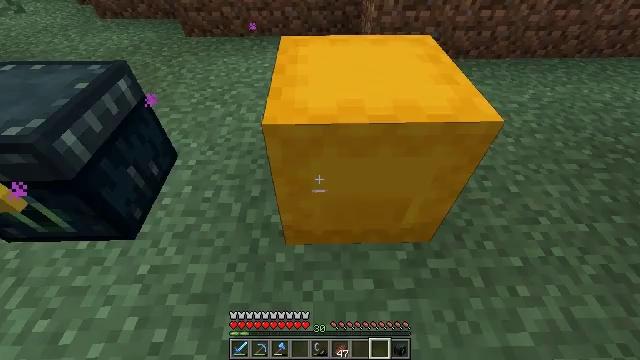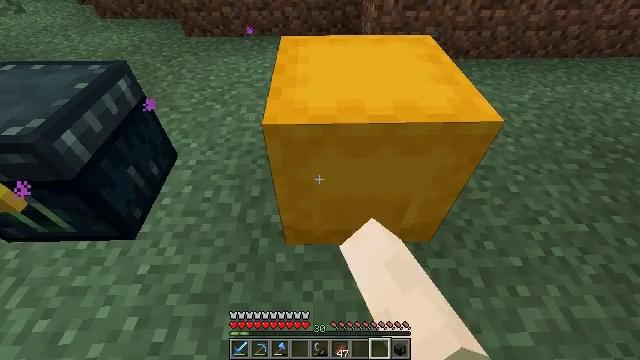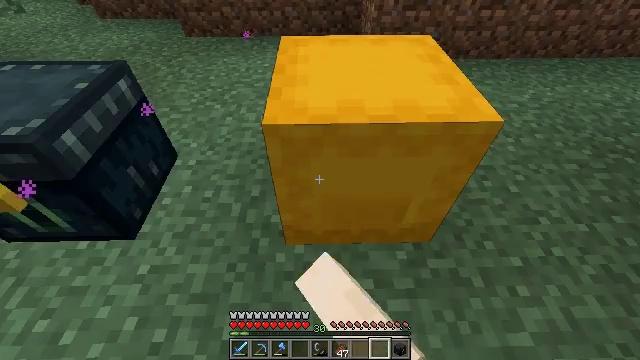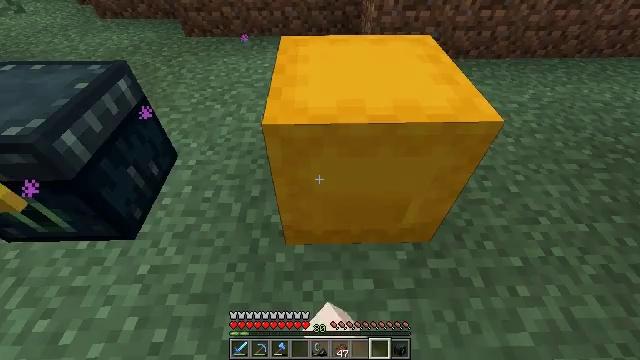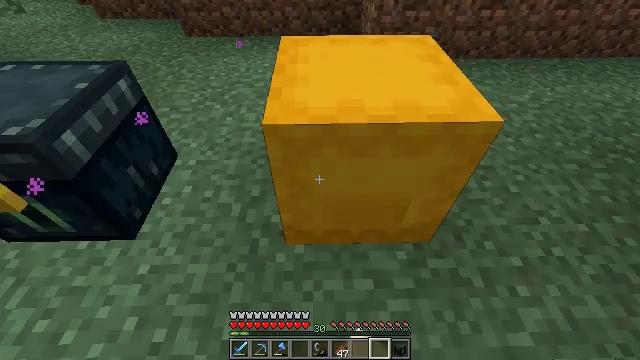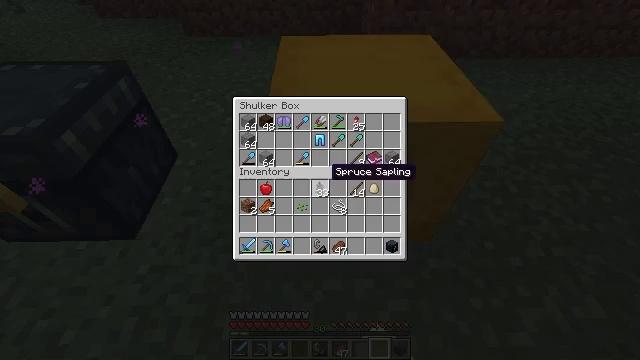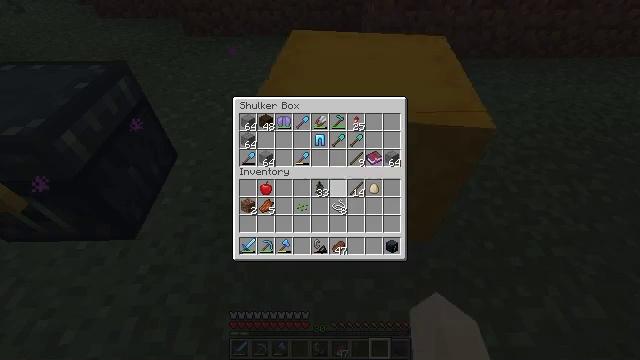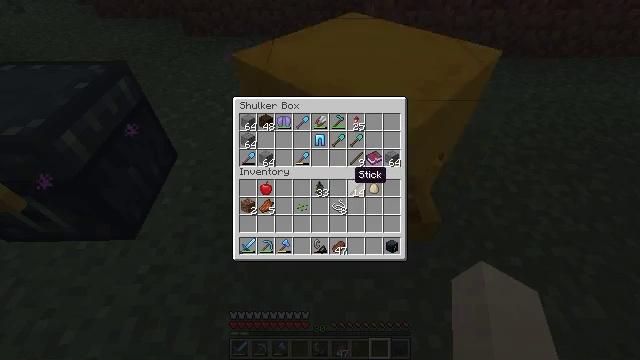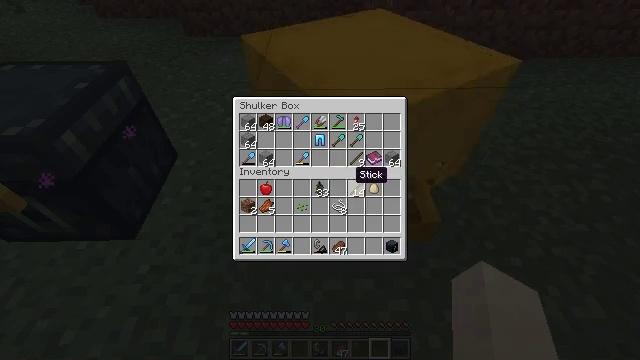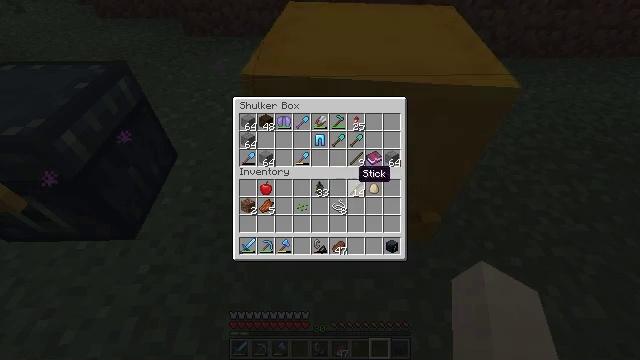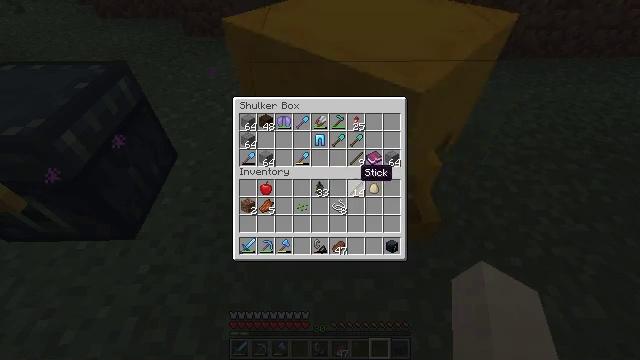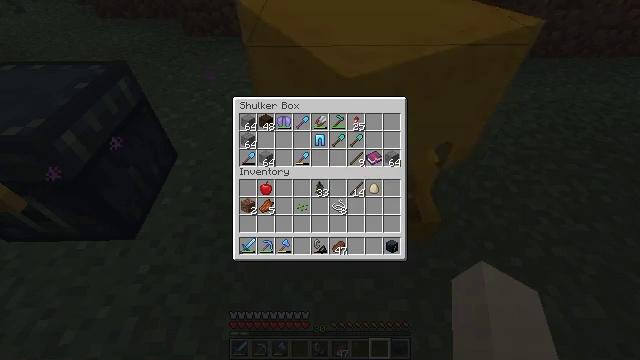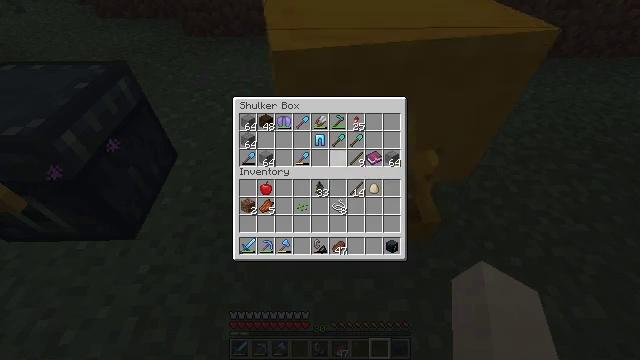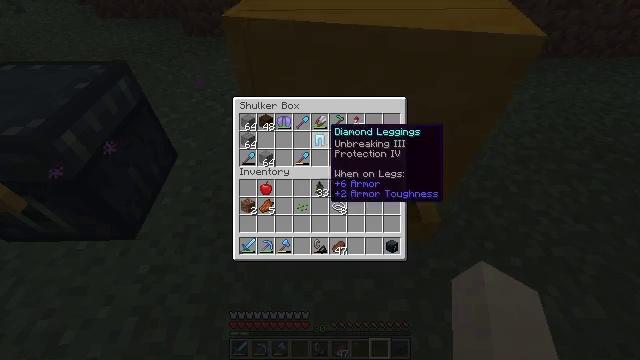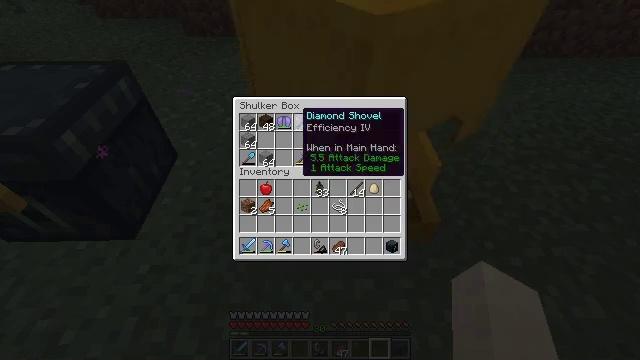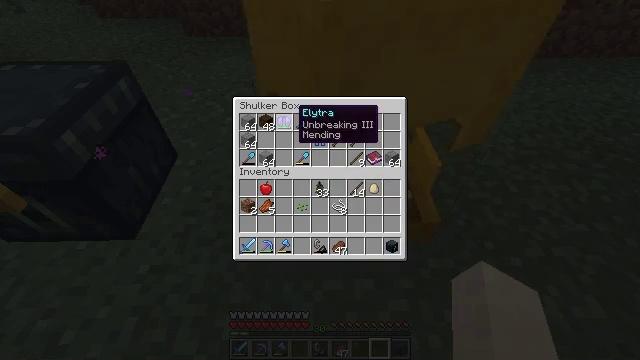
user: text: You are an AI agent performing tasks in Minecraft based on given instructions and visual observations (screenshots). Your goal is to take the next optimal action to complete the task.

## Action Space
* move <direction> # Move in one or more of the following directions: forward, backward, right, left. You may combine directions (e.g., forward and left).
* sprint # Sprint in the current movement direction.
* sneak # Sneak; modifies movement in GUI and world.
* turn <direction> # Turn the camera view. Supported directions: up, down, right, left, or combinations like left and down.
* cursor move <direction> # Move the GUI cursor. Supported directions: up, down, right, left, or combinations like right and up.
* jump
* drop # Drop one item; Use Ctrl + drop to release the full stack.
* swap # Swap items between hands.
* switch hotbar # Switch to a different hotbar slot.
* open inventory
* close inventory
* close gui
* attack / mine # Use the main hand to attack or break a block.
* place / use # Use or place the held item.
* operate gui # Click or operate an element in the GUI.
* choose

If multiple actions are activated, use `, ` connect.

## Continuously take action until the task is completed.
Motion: motion action
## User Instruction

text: Attack the yellow shulker box to pick it up.
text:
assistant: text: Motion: use / place
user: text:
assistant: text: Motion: no_op
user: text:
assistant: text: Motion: no_op
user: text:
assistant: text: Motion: no_op
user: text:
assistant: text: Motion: open gui
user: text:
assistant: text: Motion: cursor move right
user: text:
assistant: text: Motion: cursor move right
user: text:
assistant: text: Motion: no_op
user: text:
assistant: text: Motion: no_op
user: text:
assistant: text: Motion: no_op
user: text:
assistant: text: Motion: no_op
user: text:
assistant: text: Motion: cursor move left and up
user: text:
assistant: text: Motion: sneak, cursor move left and up
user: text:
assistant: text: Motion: sneak, cursor move left and up
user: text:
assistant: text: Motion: sneak
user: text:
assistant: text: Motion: sneak
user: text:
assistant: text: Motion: sneak
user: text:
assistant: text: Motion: sneak
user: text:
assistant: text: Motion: sneak
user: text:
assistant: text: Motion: sneak, operate gui
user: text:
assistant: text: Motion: sneak, operate gui
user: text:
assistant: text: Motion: sneak, cursor move right and down
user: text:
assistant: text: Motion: sneak, cursor move right and down
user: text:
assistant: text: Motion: sneak, cursor move right
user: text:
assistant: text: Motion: sneak
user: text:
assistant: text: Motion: sneak, cursor move up
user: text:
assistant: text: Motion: sneak, cursor move up
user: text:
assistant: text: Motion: sneak, cursor move right and up
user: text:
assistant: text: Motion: sneak
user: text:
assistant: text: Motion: sneak